Question: I'm currently creating a ticket handler system, however, I keep getting a very surprising error when I try to call one of my classes.
The error is:
'''
Fatal error: Call to undefined method makeTickets::submitNewTicket() in /home/shortcut/public_html/MYDOMAIN/explore/account/tickets.php on line 68
'''
However, the method I'm trying to use is definitely defined in my class, and it is being printed out in get_class_methods... I'm at a loss at what to do.
Here's the main code that's calling the method.
'''
require_once('app/makeTickets.php');
$etickets = new makeTickets($loggedInUser);
print_r(get_class_methods($etickets));
$etickets->submitNewTicket();
'''
Here is the actual class itself.
'''
<?php
class makeTickets {
public $id;
public $user;
public function __construct($user){
$this->user = $user;
$this->id = $user->user_id;
}
public function viewNewTicket(){
?>
<div class="cards">
<div class="default full-width alert">
<h3 class="default alert"><i class="fa fa-file-text-o"></i> Create New Ticket</h3>
<form class="field" action="<?php echo $_SERVER['PHP_SELF'];?>" method="post">
<input type="text" class="title-editor" placeholder="Ticket Title" name="title"/>
<textarea id="content" name="content"></textarea>
</form>
<script>
CKEDITOR.replace('content')
</script>
</div>
</div>
<?php
return;
}
public function sumbitNewTicket(){
// @todo constructor
foreach (glob('*.json') as $item){
echo 'Detected '.$item.'<br>';
}
return;
}
}
?>
'''
As for the output, here is the result of my code:

As you can see, the class method which I'm trying to call is being printed out, so I'm not too sure what's wrong.
Thanks for any/all help!
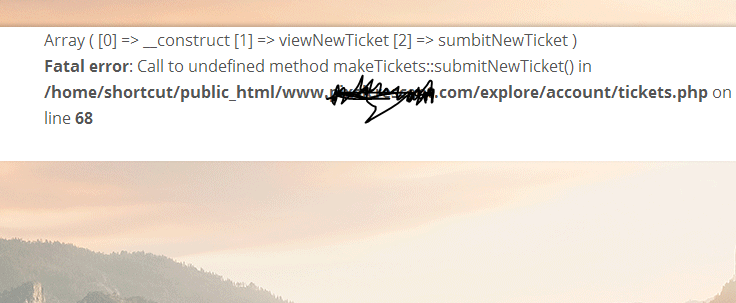
Answer: Please Change sumbitNewTicket to submitNewTicket.